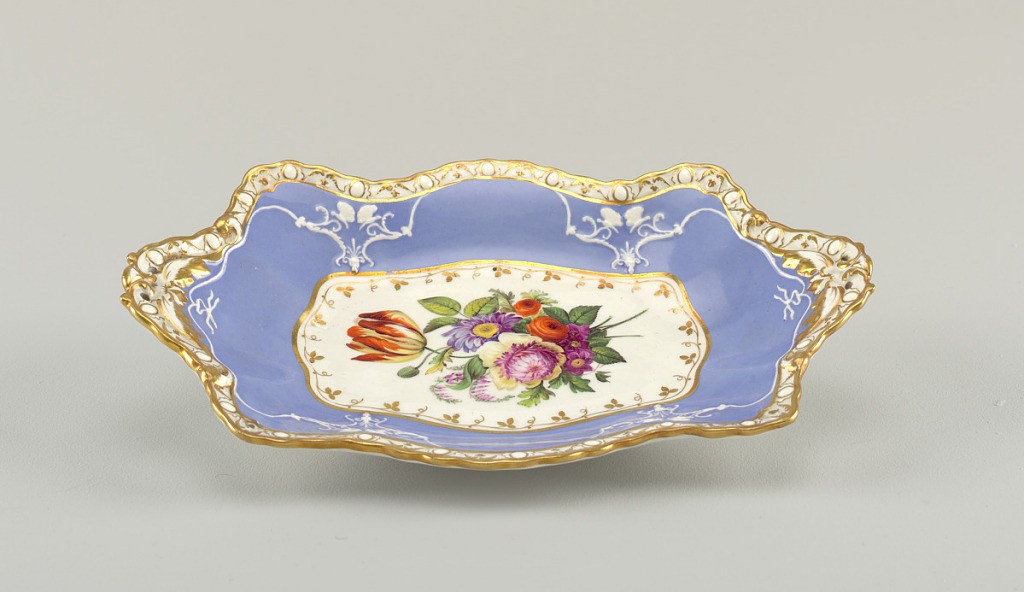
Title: Dish, from a Dessert Service
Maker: Spode Ceramic Works, English, established 1776
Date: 1833–1847
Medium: porcelain (feldspar), vitreous enamel, gold
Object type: dish
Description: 1959-155-3: Rectangular dish with deeply scalloped edge, the s...